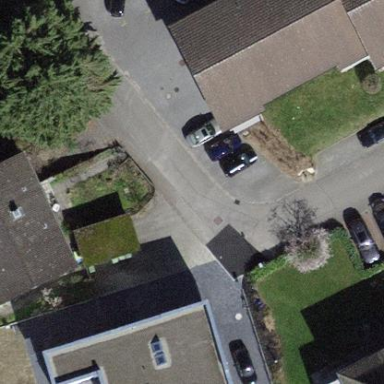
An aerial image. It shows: Building with tile roof.